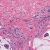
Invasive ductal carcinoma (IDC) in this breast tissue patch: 0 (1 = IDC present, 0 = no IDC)